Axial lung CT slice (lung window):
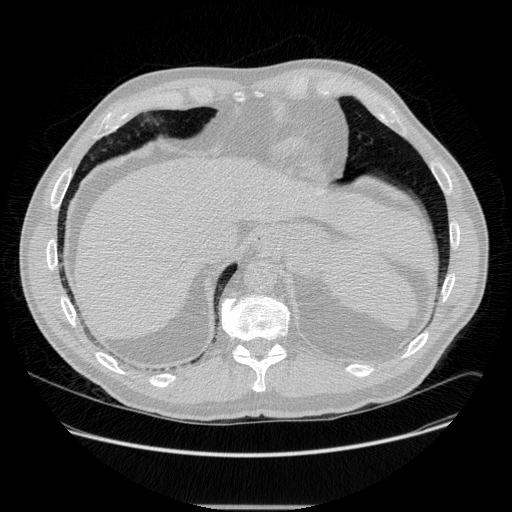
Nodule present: no